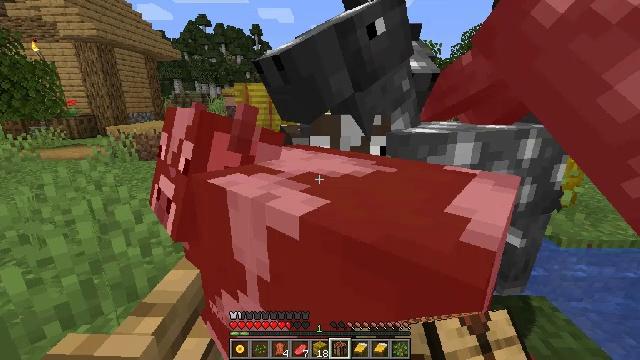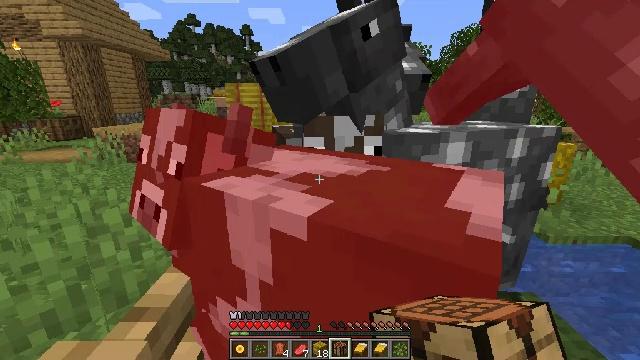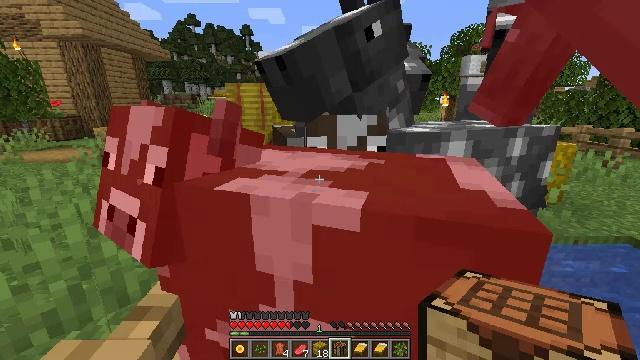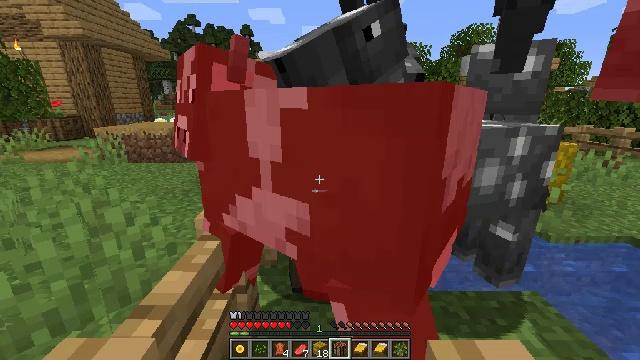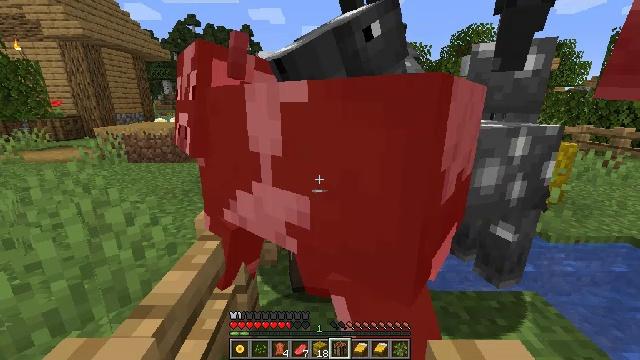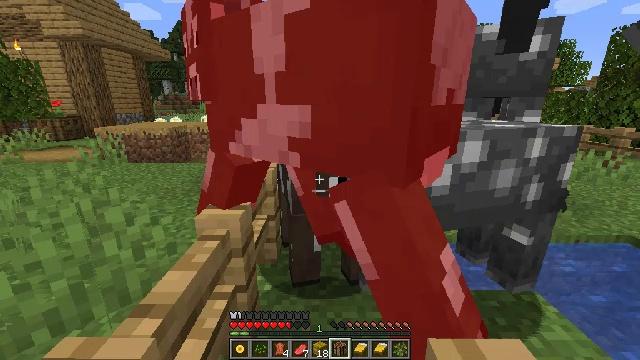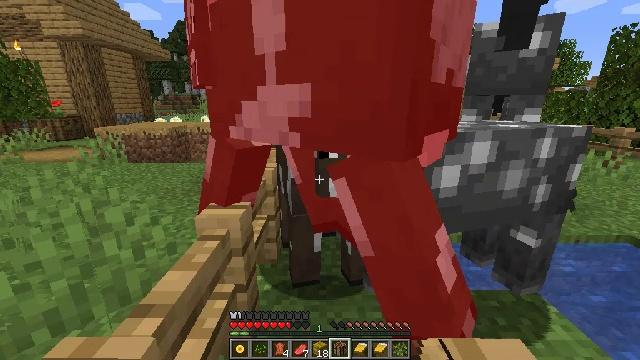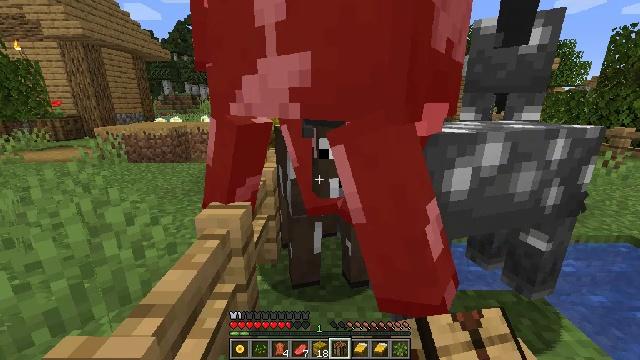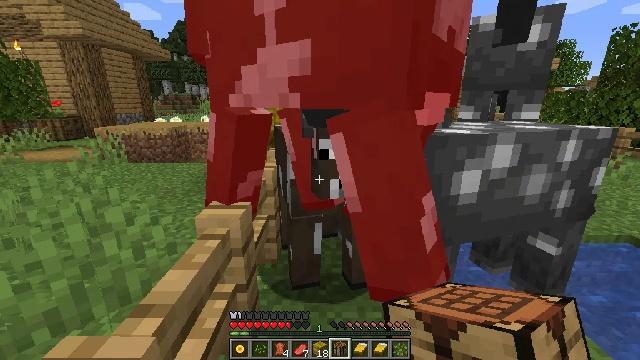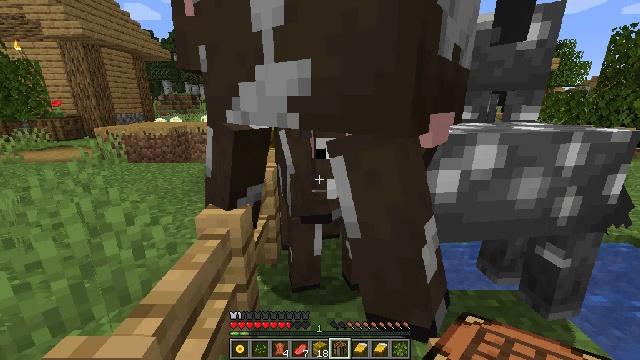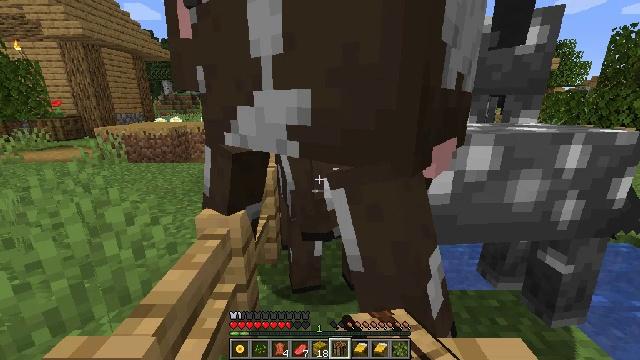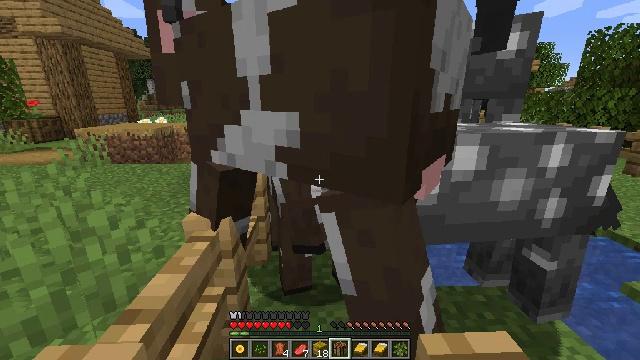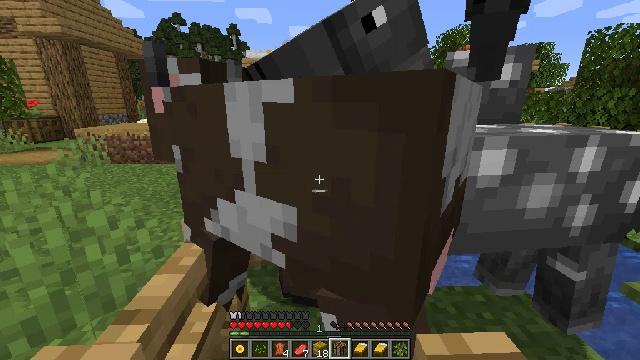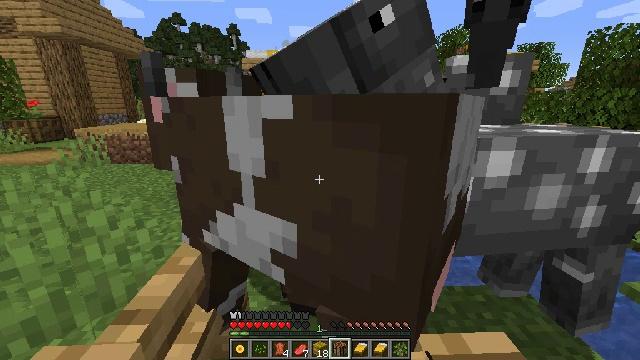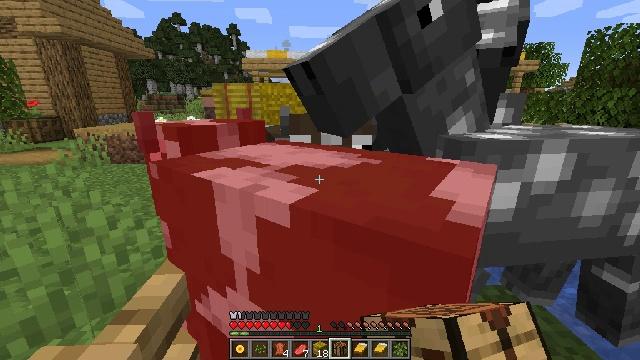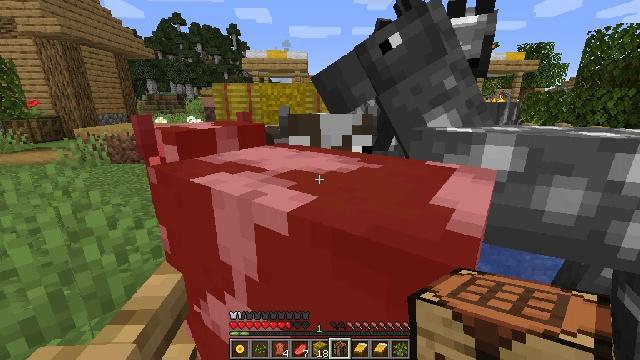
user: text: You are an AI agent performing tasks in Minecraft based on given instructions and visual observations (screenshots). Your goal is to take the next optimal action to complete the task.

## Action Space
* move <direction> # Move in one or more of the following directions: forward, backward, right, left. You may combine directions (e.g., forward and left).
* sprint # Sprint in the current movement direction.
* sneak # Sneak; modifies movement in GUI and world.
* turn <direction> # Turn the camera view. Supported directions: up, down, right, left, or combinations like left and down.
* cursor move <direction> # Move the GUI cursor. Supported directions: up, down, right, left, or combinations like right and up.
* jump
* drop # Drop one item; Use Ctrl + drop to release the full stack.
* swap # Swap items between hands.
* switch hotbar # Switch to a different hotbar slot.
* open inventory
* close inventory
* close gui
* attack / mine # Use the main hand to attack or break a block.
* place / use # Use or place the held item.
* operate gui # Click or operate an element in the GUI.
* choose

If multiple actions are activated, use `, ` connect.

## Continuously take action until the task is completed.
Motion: motion action
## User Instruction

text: Hunt animals.
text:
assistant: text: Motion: move forward, turn right
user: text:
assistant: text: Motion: move forward, attack / mine
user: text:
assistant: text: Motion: move forward, attack / mine
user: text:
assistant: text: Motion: move forward, attack / mine
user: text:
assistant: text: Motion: move forward, attack / mine
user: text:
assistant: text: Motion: move forward, attack / mine
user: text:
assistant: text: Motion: move forward, attack / mine
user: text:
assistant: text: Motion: move forward
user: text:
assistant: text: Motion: move forward, attack / mine
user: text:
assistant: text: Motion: move forward, attack / mine
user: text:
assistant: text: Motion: move forward, turn right, attack / mine
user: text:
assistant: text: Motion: move forward, attack / mine
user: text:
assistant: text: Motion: move forward, attack / mine
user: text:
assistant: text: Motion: move forward, attack / mine
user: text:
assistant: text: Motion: move forward
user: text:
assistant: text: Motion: move forward, attack / mine
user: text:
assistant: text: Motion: move forward, attack / mine
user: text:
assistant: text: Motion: move forward, attack / mine
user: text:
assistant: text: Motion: move forward, attack / mine
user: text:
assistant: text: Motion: move forward, attack / mine
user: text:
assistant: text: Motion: move forward
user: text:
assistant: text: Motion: move forward, attack / mine
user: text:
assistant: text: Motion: move forward, attack / mine
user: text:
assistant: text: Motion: move forward, attack / mine
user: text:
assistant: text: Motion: move forward, attack / mine
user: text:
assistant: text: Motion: move forward, attack / mine
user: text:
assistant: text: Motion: move forward, attack / mine
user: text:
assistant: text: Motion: move forward, attack / mine
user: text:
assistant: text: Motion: move forward, attack / mine
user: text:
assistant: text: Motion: move forward